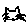
Label: cat